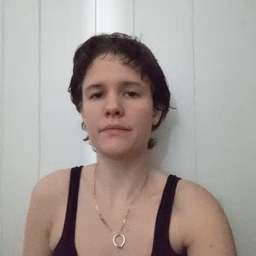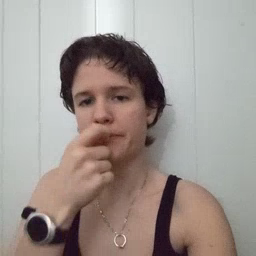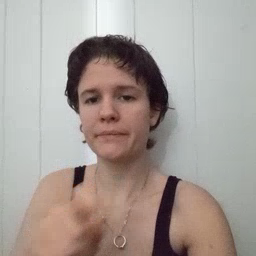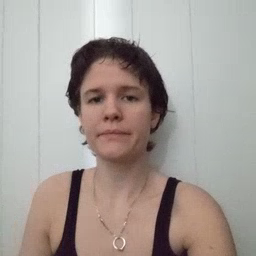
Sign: pencil